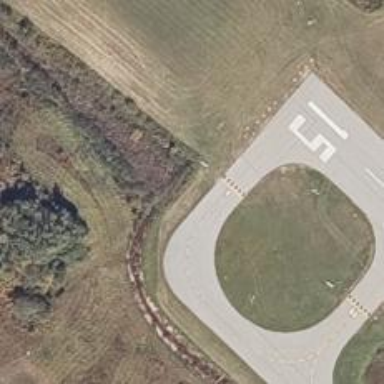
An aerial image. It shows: Asphalt taxiway in the airport.